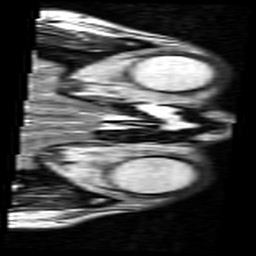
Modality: T2w
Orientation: axial
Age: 32
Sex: female
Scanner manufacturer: siemens
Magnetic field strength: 3 T
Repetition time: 7 s
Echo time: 0.085 s